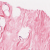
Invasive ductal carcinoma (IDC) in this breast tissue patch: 0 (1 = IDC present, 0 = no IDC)